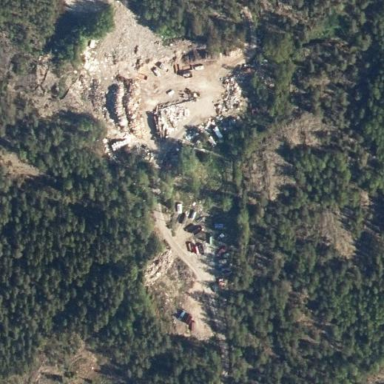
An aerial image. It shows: Quarry area.